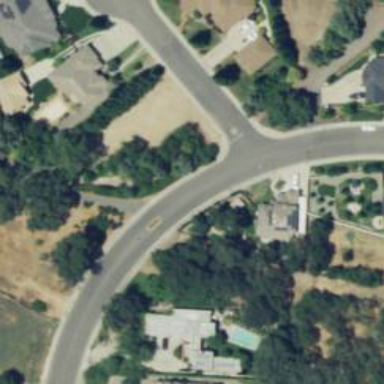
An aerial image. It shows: Residential road.